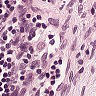
Metastatic tissue present: no